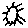
Label: sun